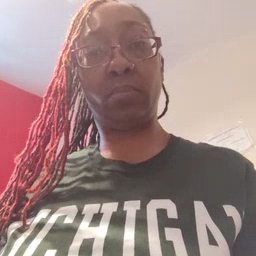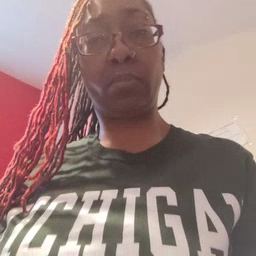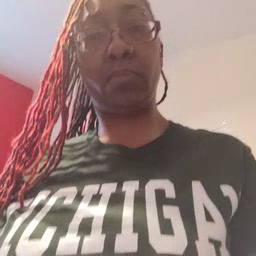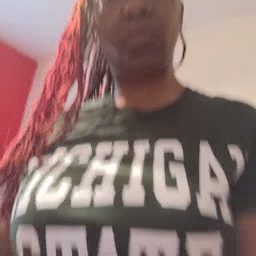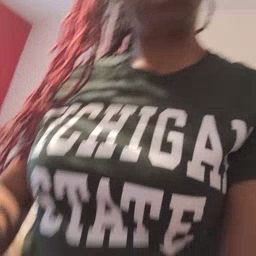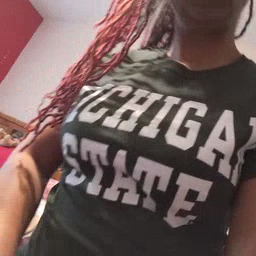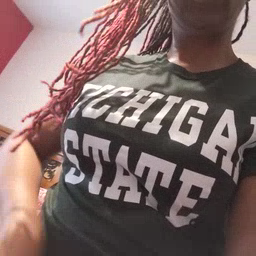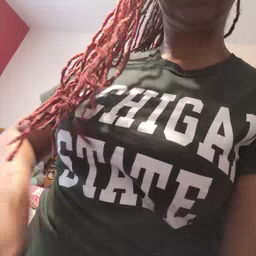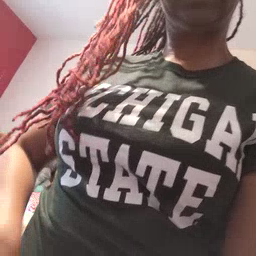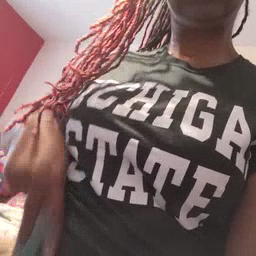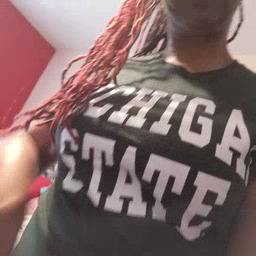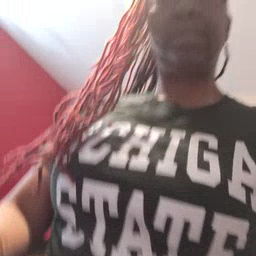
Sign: jeans